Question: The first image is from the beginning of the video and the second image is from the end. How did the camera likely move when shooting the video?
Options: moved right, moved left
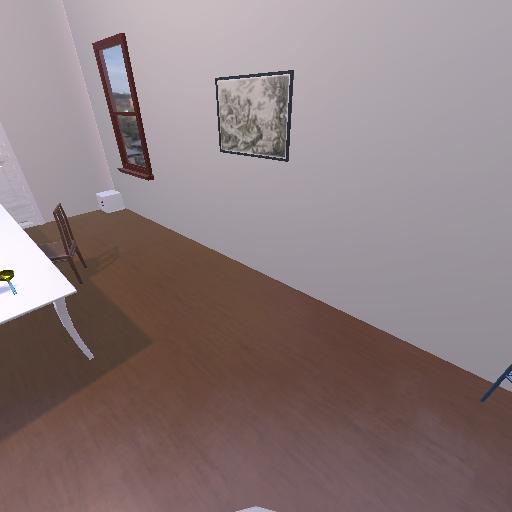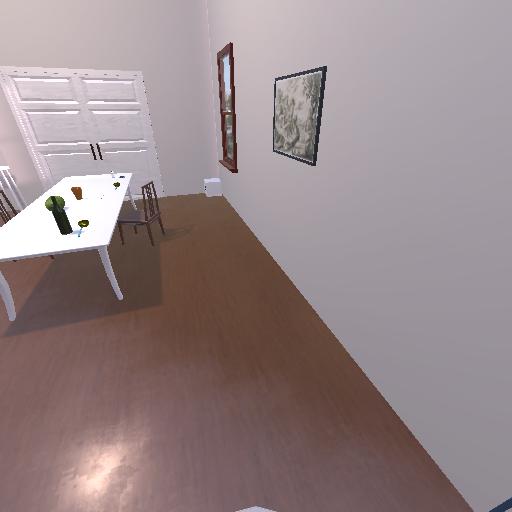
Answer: moved right